Interaction volume radius: 5 \u00c5
Interaction volume height: 15 \u00c5
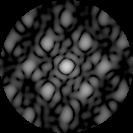
Disorder parameter: 0.2849